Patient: sex M, age 51
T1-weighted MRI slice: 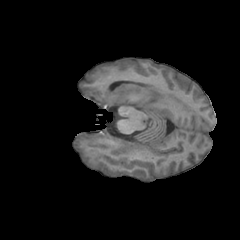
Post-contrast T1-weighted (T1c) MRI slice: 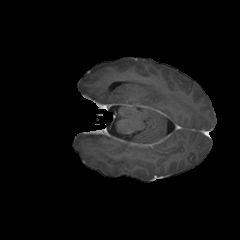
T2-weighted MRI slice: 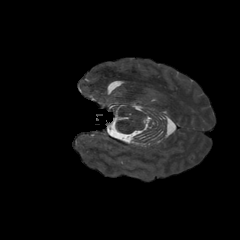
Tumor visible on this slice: no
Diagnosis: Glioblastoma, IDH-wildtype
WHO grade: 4